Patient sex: F
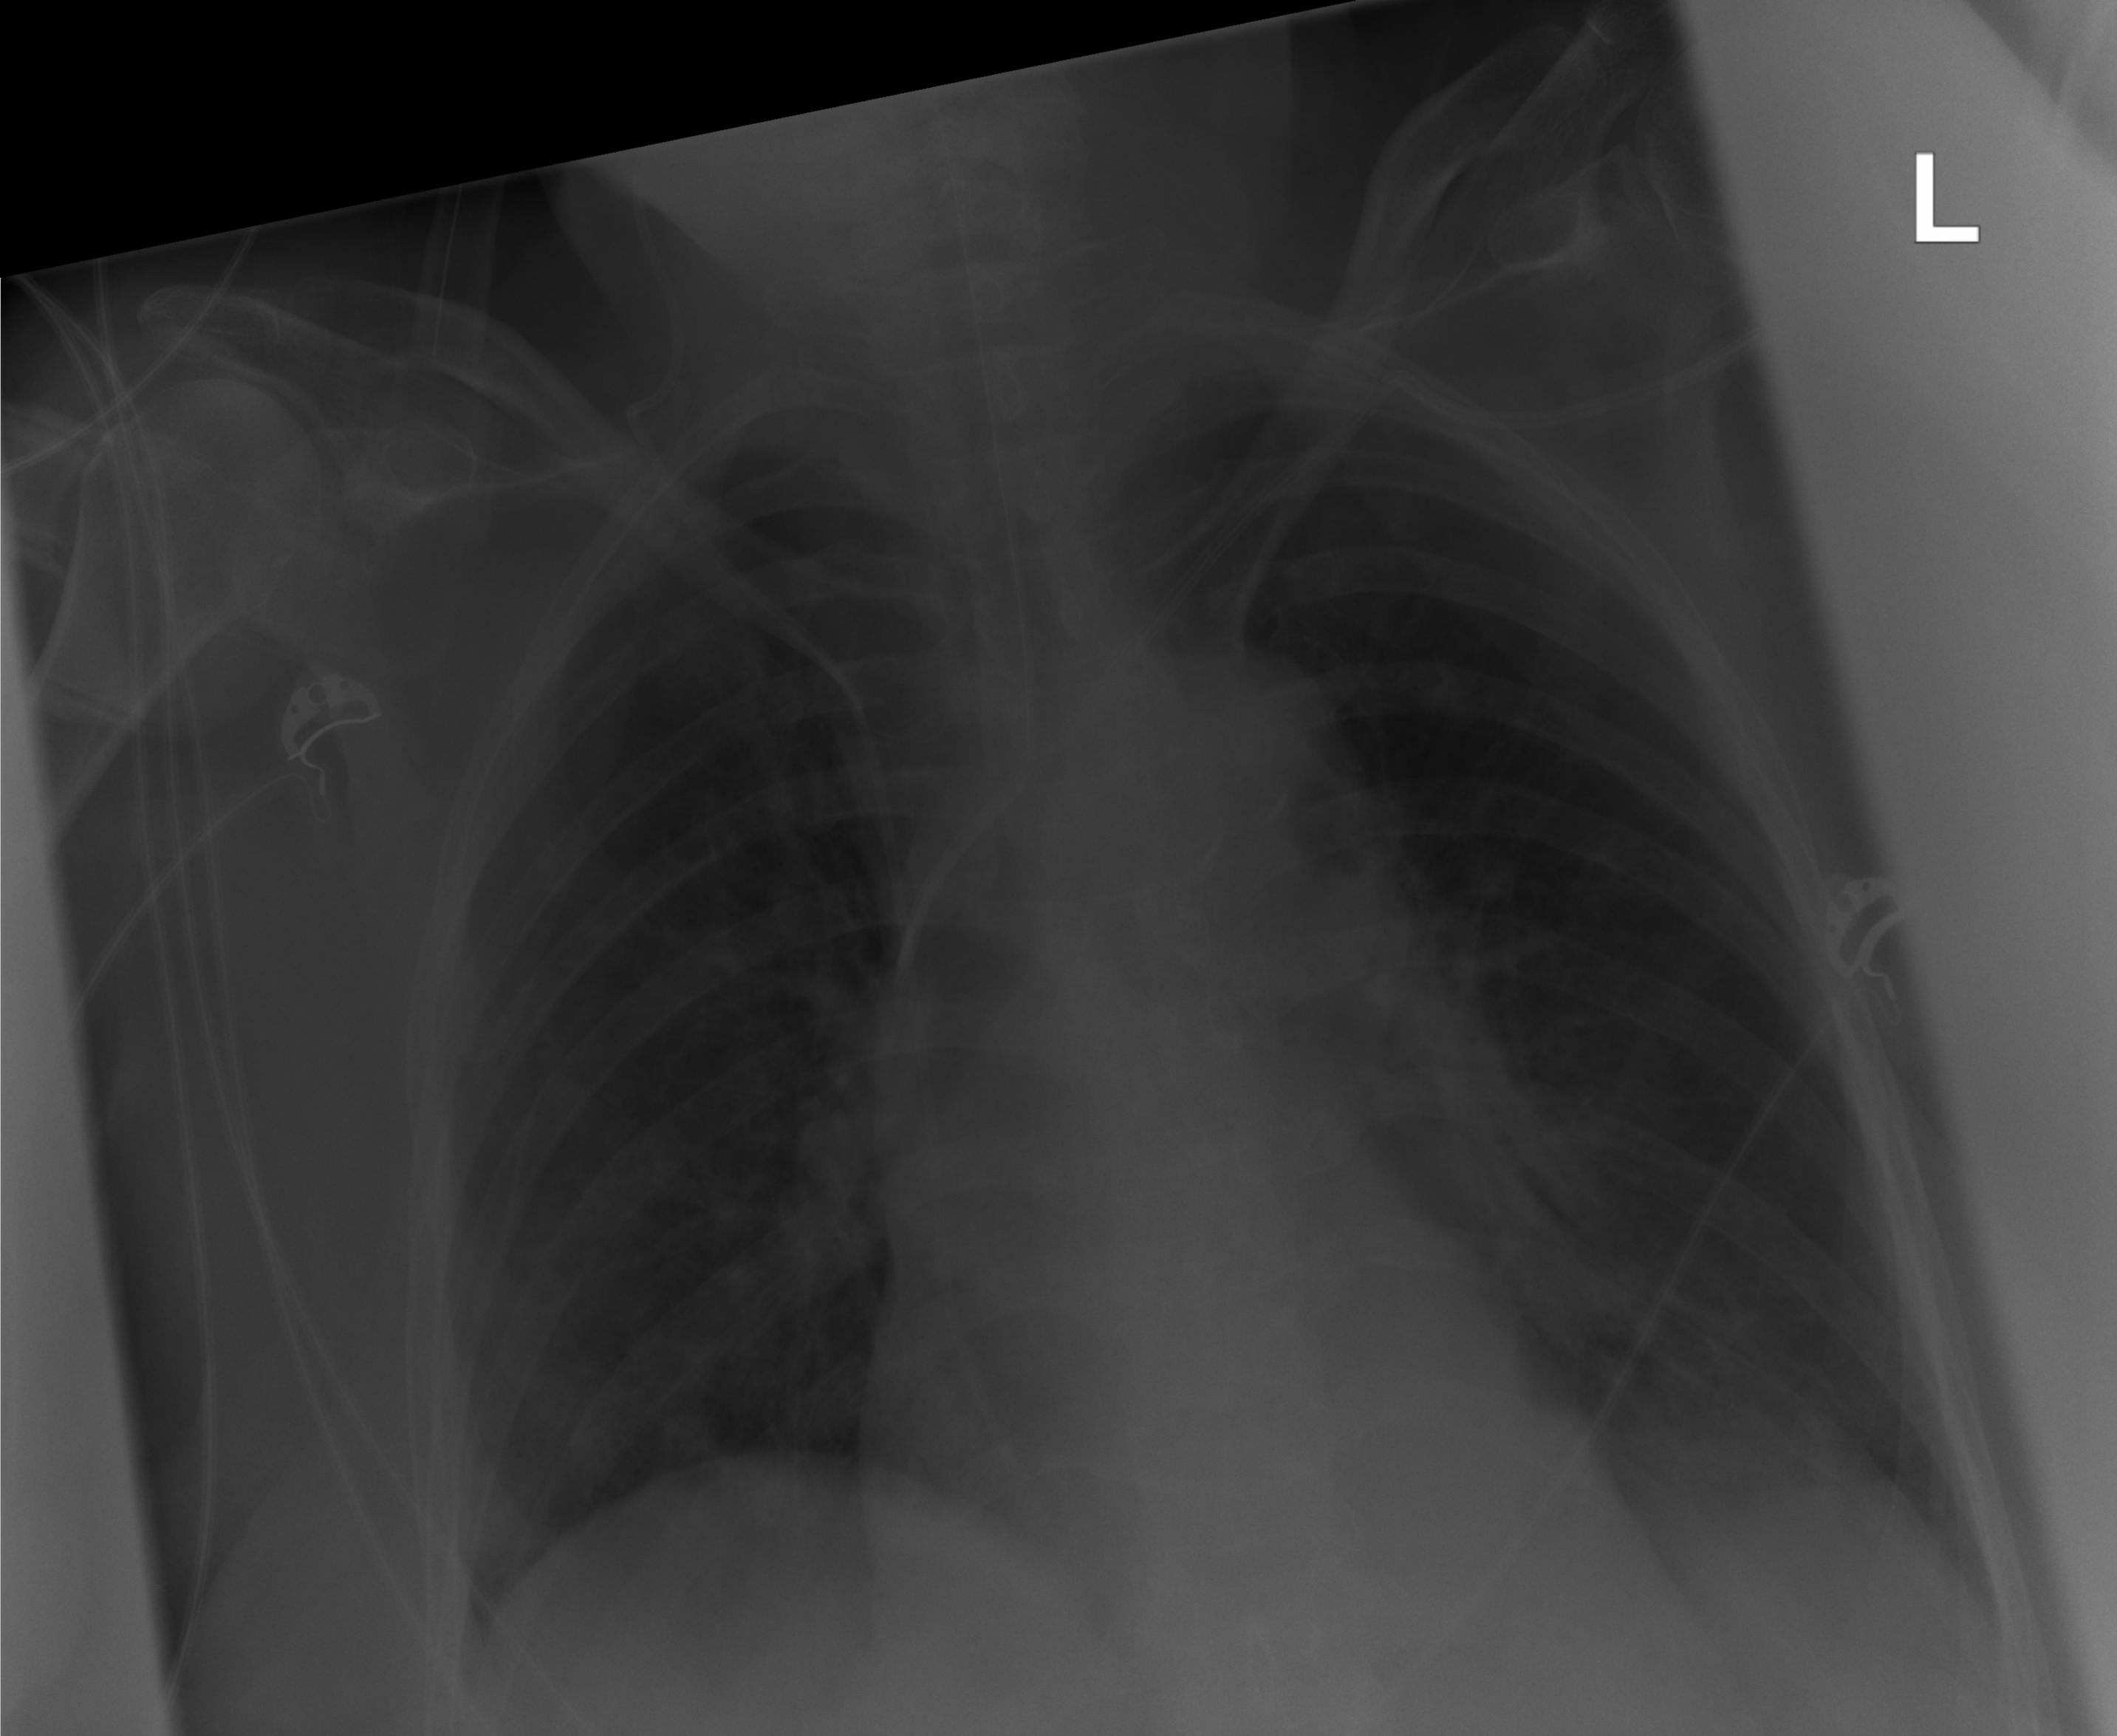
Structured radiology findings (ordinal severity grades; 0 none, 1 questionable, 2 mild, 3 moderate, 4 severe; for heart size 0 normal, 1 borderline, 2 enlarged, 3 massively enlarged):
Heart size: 0
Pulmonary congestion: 0
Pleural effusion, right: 0
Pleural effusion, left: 0
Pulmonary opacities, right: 0
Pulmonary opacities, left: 2
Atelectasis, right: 0
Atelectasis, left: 2